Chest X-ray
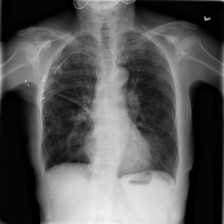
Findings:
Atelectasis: negative
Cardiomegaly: negative
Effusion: positive
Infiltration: negative
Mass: negative
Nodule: positive
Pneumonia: negative
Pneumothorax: negative
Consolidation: negative
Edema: negative
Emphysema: negative
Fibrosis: negative
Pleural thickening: negative
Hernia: negative